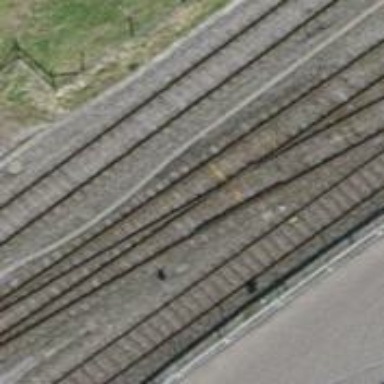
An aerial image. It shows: Railway switch.